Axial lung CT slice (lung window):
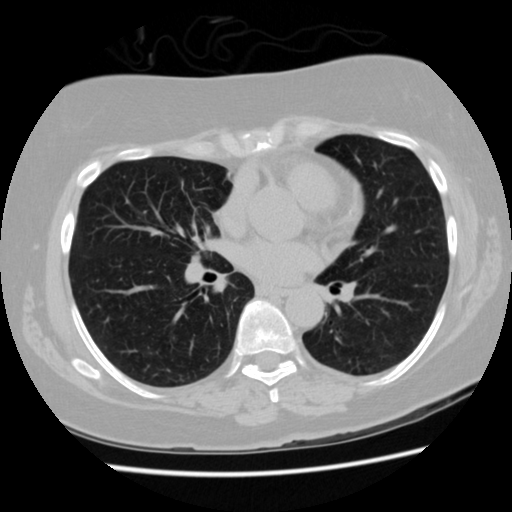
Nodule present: no